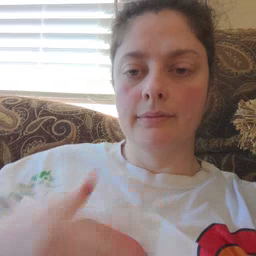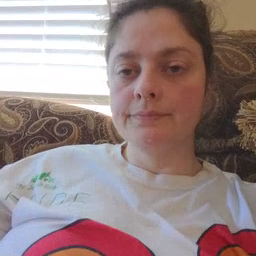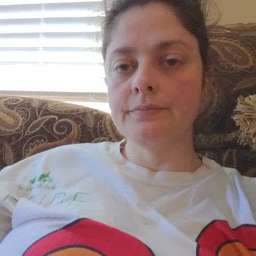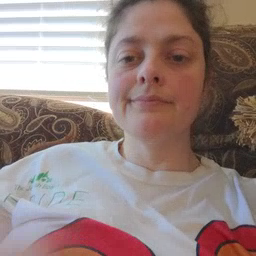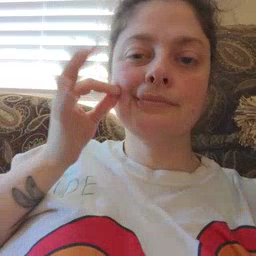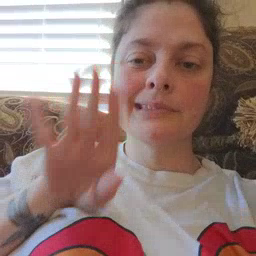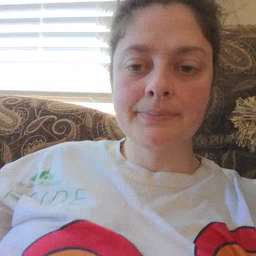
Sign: bee